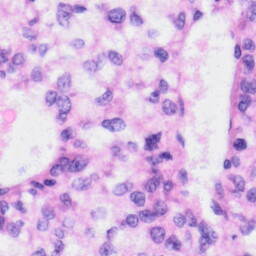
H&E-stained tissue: Liver